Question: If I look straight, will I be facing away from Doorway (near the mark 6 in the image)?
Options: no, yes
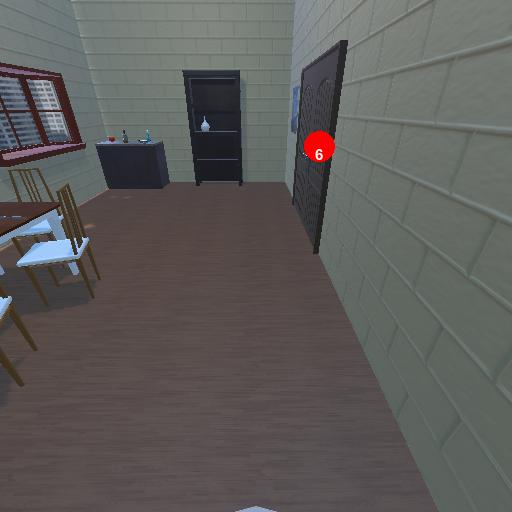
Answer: no